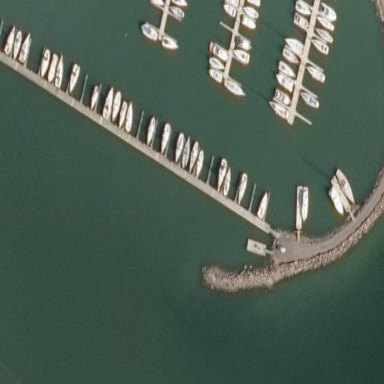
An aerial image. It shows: Pier made of concrete.